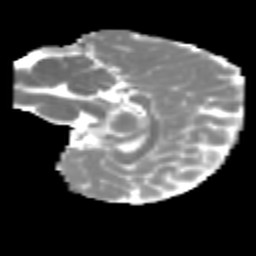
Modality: MD
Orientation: sagittal
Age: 6
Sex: male
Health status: healthy